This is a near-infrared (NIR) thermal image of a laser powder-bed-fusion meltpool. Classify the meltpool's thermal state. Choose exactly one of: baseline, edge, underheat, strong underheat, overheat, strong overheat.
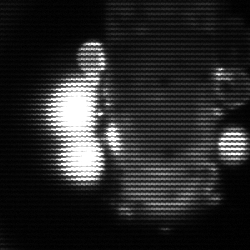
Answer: strong underheat